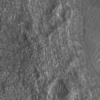
Label: not_dusty